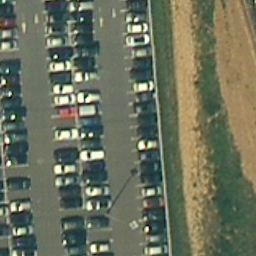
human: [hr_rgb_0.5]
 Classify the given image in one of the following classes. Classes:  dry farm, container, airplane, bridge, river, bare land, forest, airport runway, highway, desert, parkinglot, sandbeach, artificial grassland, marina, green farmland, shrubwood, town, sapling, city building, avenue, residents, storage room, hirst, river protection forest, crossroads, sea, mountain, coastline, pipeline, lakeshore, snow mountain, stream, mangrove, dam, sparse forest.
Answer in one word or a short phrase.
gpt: parkinglot